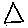
Label: triangle